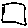
Label: square